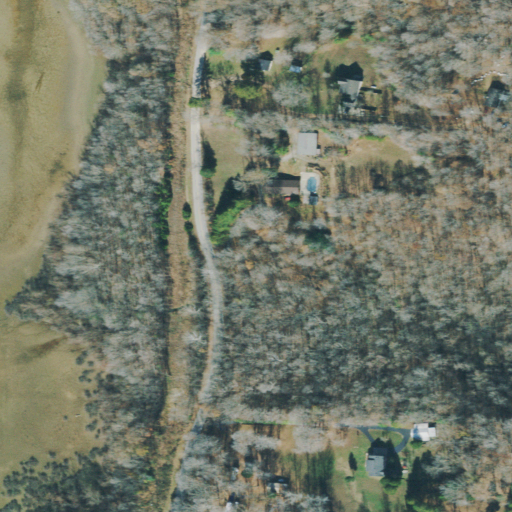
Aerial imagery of valley in Tennessee named Barn Hollow containing deciduous forest, open water, open development, woody wetlands, shrub, grassland, herbaceous wetlands, low intensity development, mixed forest, and pasture